This wavelet scalogram was computed from a rotor test-rig vibration snapshot. What is the most likely rotor condition (normal, misalignment, unbalance, looseness)?
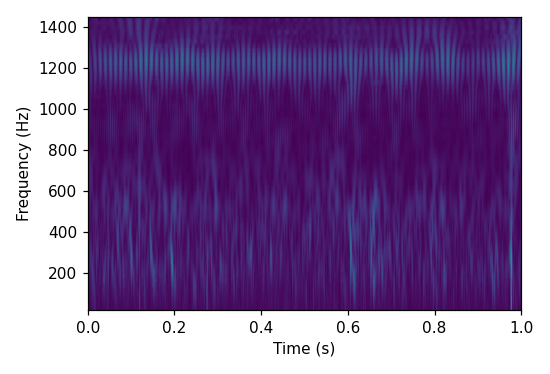
Answer: misalignment